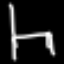
Label: chair